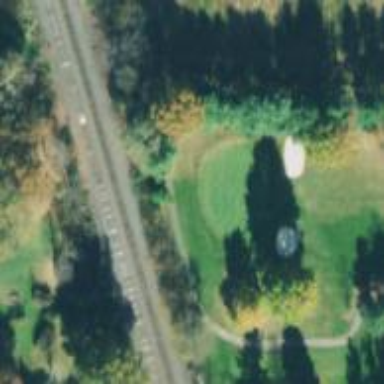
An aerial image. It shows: Path for both road and golf.